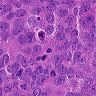
Metastatic tissue present: yes